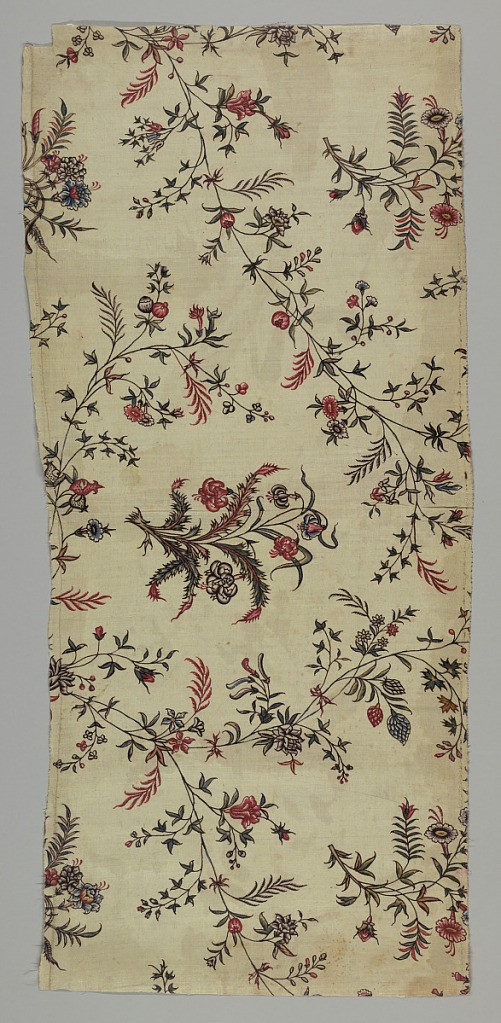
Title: Chintz fragment
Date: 18th century
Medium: cotton Technique: mordants (2 reds, black and purple) applied by pen or brush; madder dyed; blue brushed over resist; yellow applied by brush; chintz on plain weave
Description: Flowering vines and floral clusters. Indian adaption of a European woven fabric.